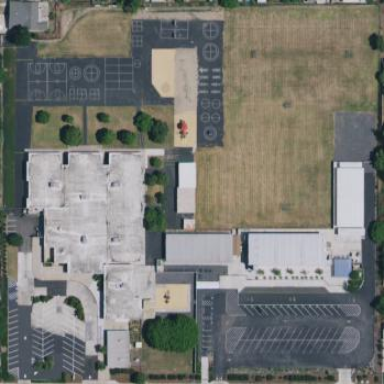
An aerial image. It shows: School.